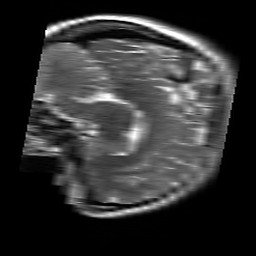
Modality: T2w
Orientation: sagittal
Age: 22
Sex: female
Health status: healthy
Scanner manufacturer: siemens
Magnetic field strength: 3 T
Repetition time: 4.01 s
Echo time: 0.116 s